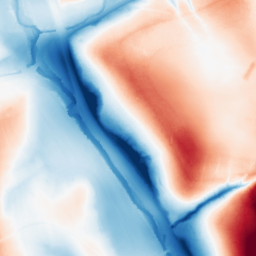
Category: classical
Decomposition family: gaussian_anisotropic
Decomposition parameters: sigma_x: 50
sigma_y: 5
Upsampling method: edge_directed
Upsampling parameters: scale: 4
Upsampling scale: 4